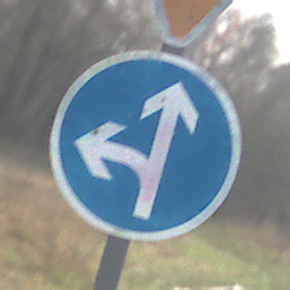
Verkehrszeichen: VorgeschriebeneFahrtrichtungGeradeausOderLinks
Zusatzzeichen oben: VorfahrtGewaehren
Umgebung: Outdoor, Nature
Tageszeit: MorningAfternoon
Wetter: PartlyCloudy
Licht: Natural
Jahreszeit: NotSpecified
Kontrast: HighContrast